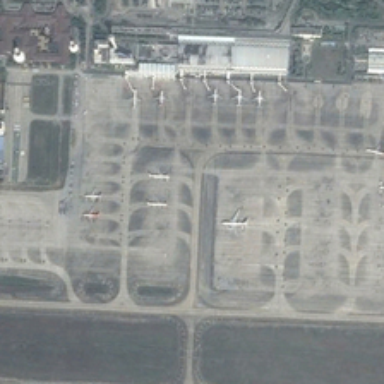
Many planes are in an airport near some buildings and green trees .